七年级 · 解析几何
如图, $A B / / C D, A E$ 交 $C D$ 于点 $C, D E \perp A E$, 垂足为 $E, \angle A=37^{\circ}$, 求 $\angle D$ 的度数。

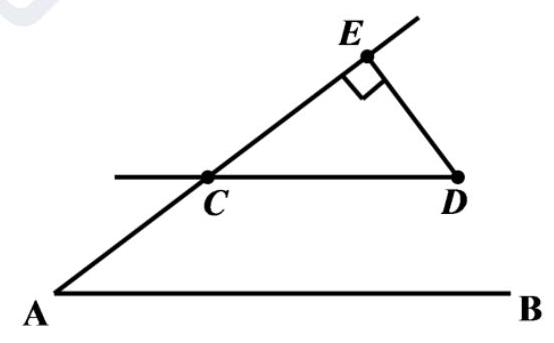
答案: 解【答案】解: $\because A B / / C D, \angle A=37^{\circ}$,

$\therefore \angle E C D=\angle A=37^{\circ}$.

$\because D E \perp A E$,

$\therefore \angle D=90^{\circ}-\angle E C D=90^{\circ}-37^{\circ}=53^{\circ}$.

【解析】根据 $A B / / C D$, 可知 $\angle E C D=\angle A$, 由 $D E \perp A E$ 可知 $\angle D$ 与 $\angle E C D$ 互余, 从而求出 $\angle D$ 的值.

本题考查的是平行线及余角的性质, 比较简单.